Question: I'm trying to use mikrotik api Java in android, but when i downloaded it and added it in android studio project and used it the app forced to close!
The Mikrotik API On Github: <URL>
imports in the begging of the MainActivity
'''
import me.legrange.mikrotik.MikrotikApiException;
import me.legrange.mikrotik.ApiConnection;
import me.legrange.mikrotik.ResultListener;
'''
my java code to Connect:
'''
ApiConnection con = ApiConnection.connect("10.0.1.1");
'''

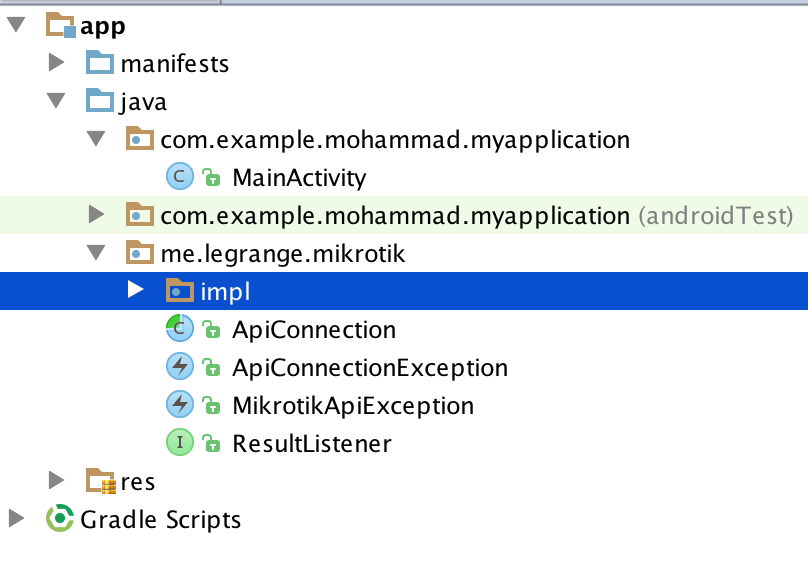
Answer: Example:
'''
public class MainActivity extends Activity implements View.OnClickListener{
final String LOG_TAG = "mLog";
Button btnConnect;
MyTask mt;
@Override
protected void onCreate(Bundle savedInstanceState)
{
super.onCreate(savedInstanceState);
setContentView(R.layout.activity_main);
btnConnect = (Button) findViewById(R.id.btnConnect);
btnConnect.setOnClickListener(this);
}
@Override
public void onClick(View v)
{
mt = new MyTask();
mt.execute();
}
class MyTask extends AsyncTask<Void, Void, Void> {
@Override
protected void onPreExecute() {
super.onPreExecute();
tvResult.setText("Begin");
}
@Override
protected Void doInBackground(Void... params) {
try {
List<Map<String, String>> result = null;
try
{
Log.d(LOG_TAG, "start");
ApiConnection con = ApiConnection.connect("IP");
Log.d(LOG_TAG, "start2");
con.login("login", "password");
if(con.isConnected())
{
//tvResult.setText("OK!");
Log.d(LOG_TAG, "isConnected");
}
result = con.execute("/interface/print");
for(Map<String, String> res : result)
{
Log.d(LOG_TAG, res.toString());
}
con.close();
}
catch (Exception e)
{
Log.d(LOG_TAG, "error");
}
} catch (Exception e) {
e.printStackTrace();
}
return null;
}
@Override
protected void onPostExecute(Void result) {
super.onPostExecute(result);
tvResult.setText("End");
}
}}
'''